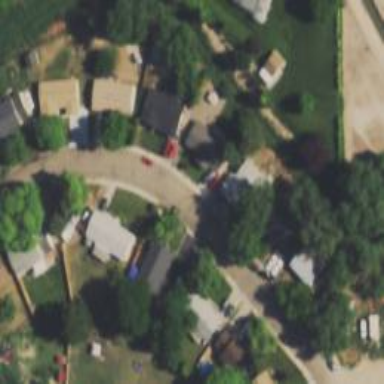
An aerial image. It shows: Residential road.